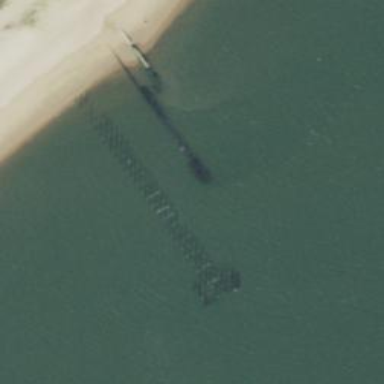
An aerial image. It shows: Natural reef with pilings.